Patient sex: M
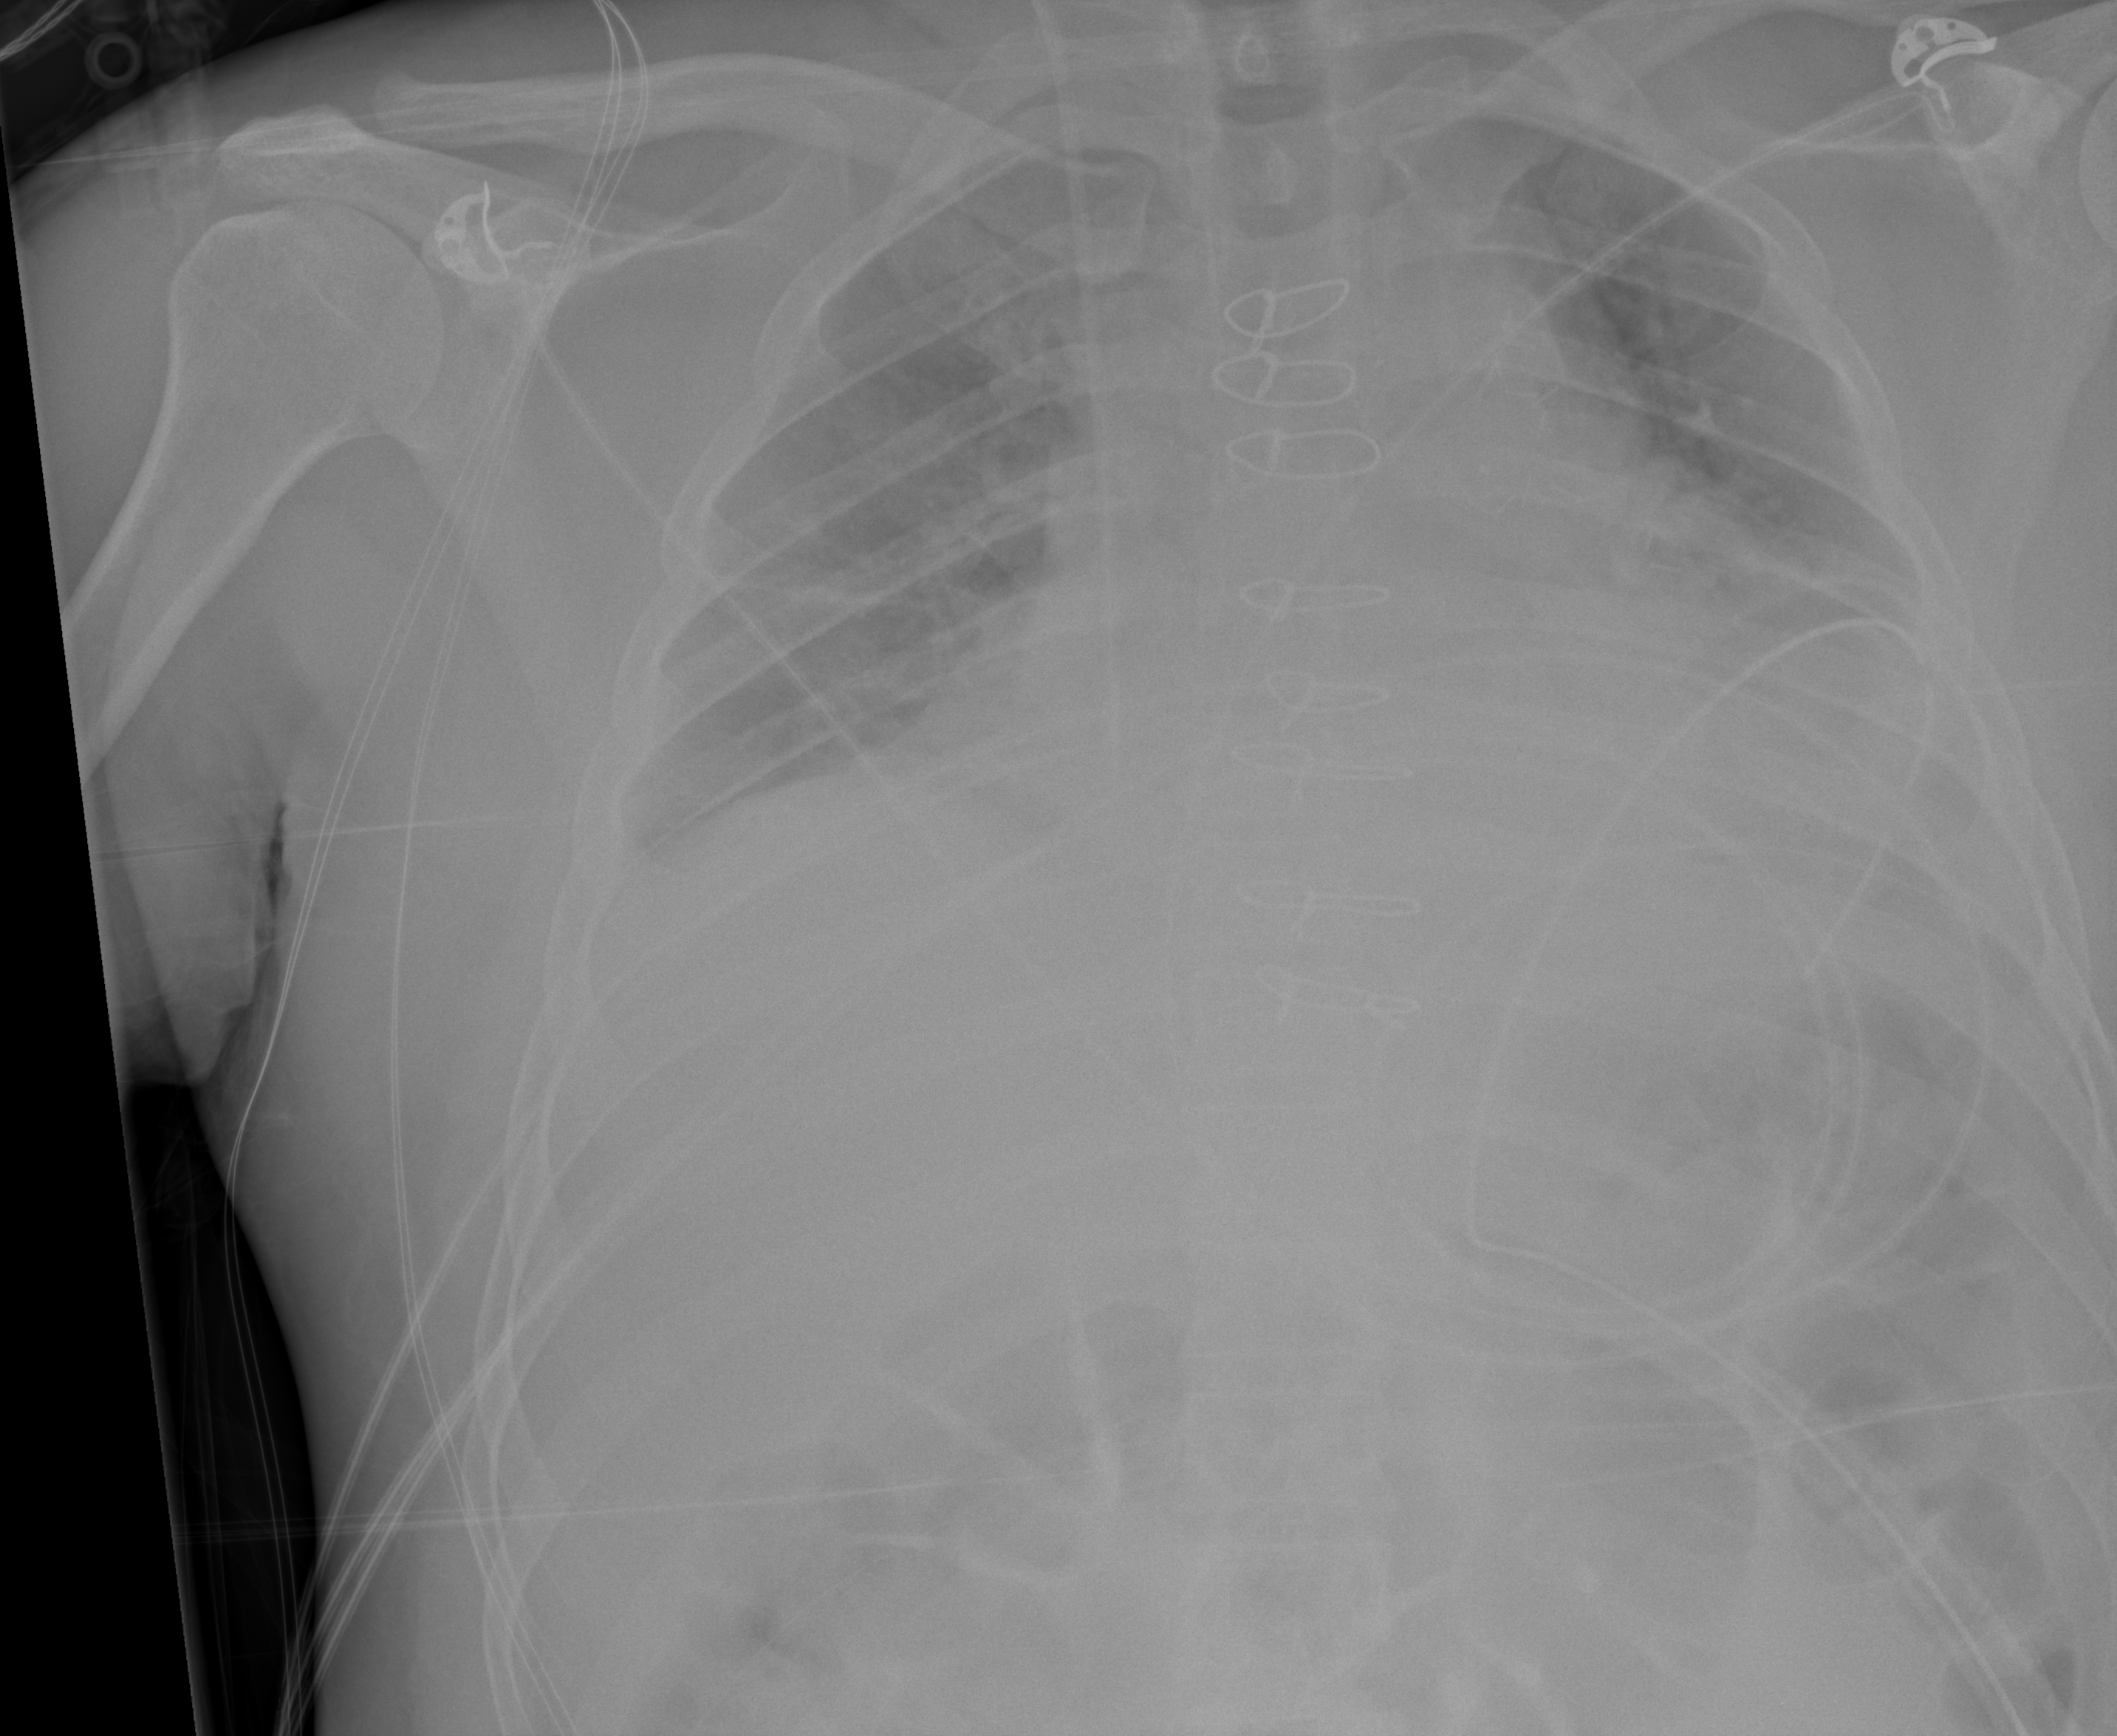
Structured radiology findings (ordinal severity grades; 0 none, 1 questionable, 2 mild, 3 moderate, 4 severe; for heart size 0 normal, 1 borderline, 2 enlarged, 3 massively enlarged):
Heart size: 3
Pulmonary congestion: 0
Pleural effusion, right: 2
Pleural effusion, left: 2
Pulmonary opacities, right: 0
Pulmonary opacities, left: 0
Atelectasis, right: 2
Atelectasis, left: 2